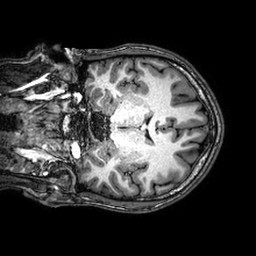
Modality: T1w
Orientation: coronal
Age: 27
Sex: male